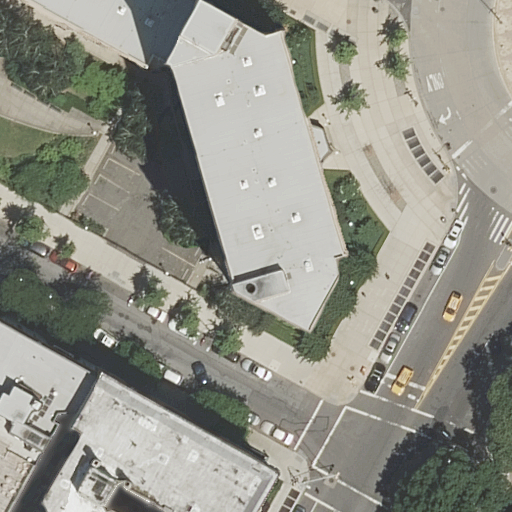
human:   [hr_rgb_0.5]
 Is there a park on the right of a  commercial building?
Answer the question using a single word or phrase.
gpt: no

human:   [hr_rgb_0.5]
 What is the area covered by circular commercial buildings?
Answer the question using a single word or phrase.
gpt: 0m2

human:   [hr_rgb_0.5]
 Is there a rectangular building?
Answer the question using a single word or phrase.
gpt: yes

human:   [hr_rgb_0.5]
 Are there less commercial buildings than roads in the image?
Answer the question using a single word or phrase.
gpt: yes

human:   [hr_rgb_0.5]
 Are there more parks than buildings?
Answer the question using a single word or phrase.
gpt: no

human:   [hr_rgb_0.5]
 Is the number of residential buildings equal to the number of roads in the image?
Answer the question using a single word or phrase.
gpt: no

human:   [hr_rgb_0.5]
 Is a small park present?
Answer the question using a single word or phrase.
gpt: yes

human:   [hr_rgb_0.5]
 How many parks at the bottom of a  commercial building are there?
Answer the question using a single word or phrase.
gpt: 0

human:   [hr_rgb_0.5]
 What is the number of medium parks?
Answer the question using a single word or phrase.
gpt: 0

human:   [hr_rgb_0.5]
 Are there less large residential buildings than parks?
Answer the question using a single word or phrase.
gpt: no

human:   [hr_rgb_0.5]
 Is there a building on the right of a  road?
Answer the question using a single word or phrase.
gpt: no

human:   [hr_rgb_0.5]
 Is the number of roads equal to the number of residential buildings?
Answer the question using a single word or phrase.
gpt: no

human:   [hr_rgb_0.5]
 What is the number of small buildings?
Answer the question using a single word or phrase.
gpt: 1

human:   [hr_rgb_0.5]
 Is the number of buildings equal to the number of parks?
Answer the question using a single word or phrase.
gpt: no

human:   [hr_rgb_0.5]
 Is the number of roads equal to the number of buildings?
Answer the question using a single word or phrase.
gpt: no

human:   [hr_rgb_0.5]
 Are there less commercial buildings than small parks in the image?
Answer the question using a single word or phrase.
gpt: yes

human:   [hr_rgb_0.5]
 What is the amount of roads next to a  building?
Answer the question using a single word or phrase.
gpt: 7

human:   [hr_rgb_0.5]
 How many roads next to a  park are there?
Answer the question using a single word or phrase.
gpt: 7

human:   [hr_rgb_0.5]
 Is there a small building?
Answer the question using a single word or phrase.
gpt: yes

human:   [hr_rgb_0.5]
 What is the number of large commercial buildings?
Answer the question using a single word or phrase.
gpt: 0

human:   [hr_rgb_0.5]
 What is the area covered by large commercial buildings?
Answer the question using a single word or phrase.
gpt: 0m2

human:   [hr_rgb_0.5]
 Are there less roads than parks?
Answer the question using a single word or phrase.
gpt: no

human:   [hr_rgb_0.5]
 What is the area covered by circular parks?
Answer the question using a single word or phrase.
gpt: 0m2

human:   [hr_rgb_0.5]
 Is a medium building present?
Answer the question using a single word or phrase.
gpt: no

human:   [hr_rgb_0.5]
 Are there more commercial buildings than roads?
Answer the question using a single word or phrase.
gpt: no

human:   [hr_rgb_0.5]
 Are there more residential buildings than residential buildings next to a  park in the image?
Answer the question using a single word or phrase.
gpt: no

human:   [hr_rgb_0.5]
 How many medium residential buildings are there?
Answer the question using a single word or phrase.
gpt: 0

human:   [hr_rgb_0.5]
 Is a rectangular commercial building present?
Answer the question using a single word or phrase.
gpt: no

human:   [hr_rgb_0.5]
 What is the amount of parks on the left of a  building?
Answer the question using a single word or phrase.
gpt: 0

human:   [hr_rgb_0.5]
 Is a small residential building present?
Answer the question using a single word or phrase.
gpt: yes

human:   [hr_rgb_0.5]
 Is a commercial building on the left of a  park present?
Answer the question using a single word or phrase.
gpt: no

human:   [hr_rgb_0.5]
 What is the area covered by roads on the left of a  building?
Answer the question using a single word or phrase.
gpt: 0m2

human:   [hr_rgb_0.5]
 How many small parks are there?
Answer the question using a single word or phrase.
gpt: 1

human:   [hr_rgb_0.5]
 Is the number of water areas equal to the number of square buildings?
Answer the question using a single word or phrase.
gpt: yes

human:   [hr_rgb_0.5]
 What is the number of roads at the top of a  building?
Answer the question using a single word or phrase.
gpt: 7

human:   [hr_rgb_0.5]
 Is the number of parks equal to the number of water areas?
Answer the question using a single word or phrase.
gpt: no